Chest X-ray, PA view. Patient: 47 years old, sex F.
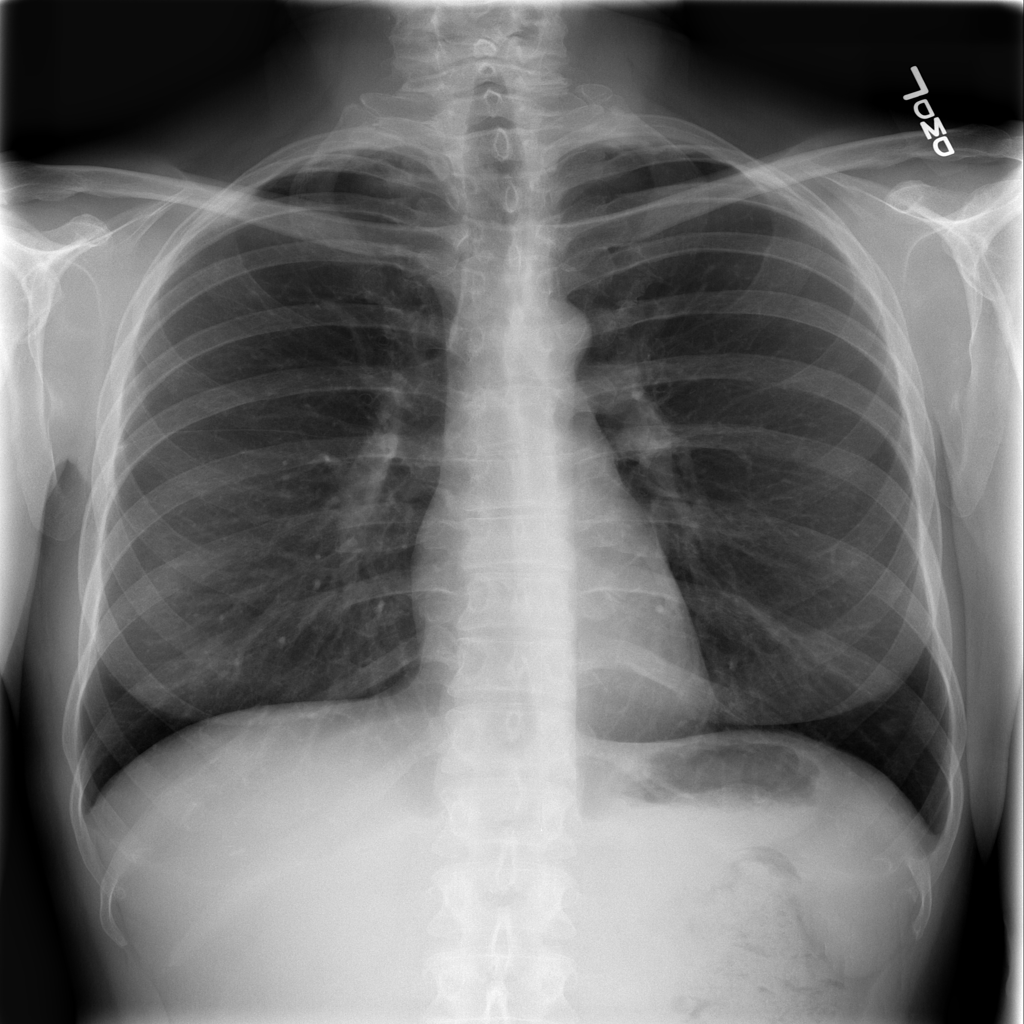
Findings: No Finding